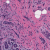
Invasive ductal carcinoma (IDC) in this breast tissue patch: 0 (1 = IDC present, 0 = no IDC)